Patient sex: F
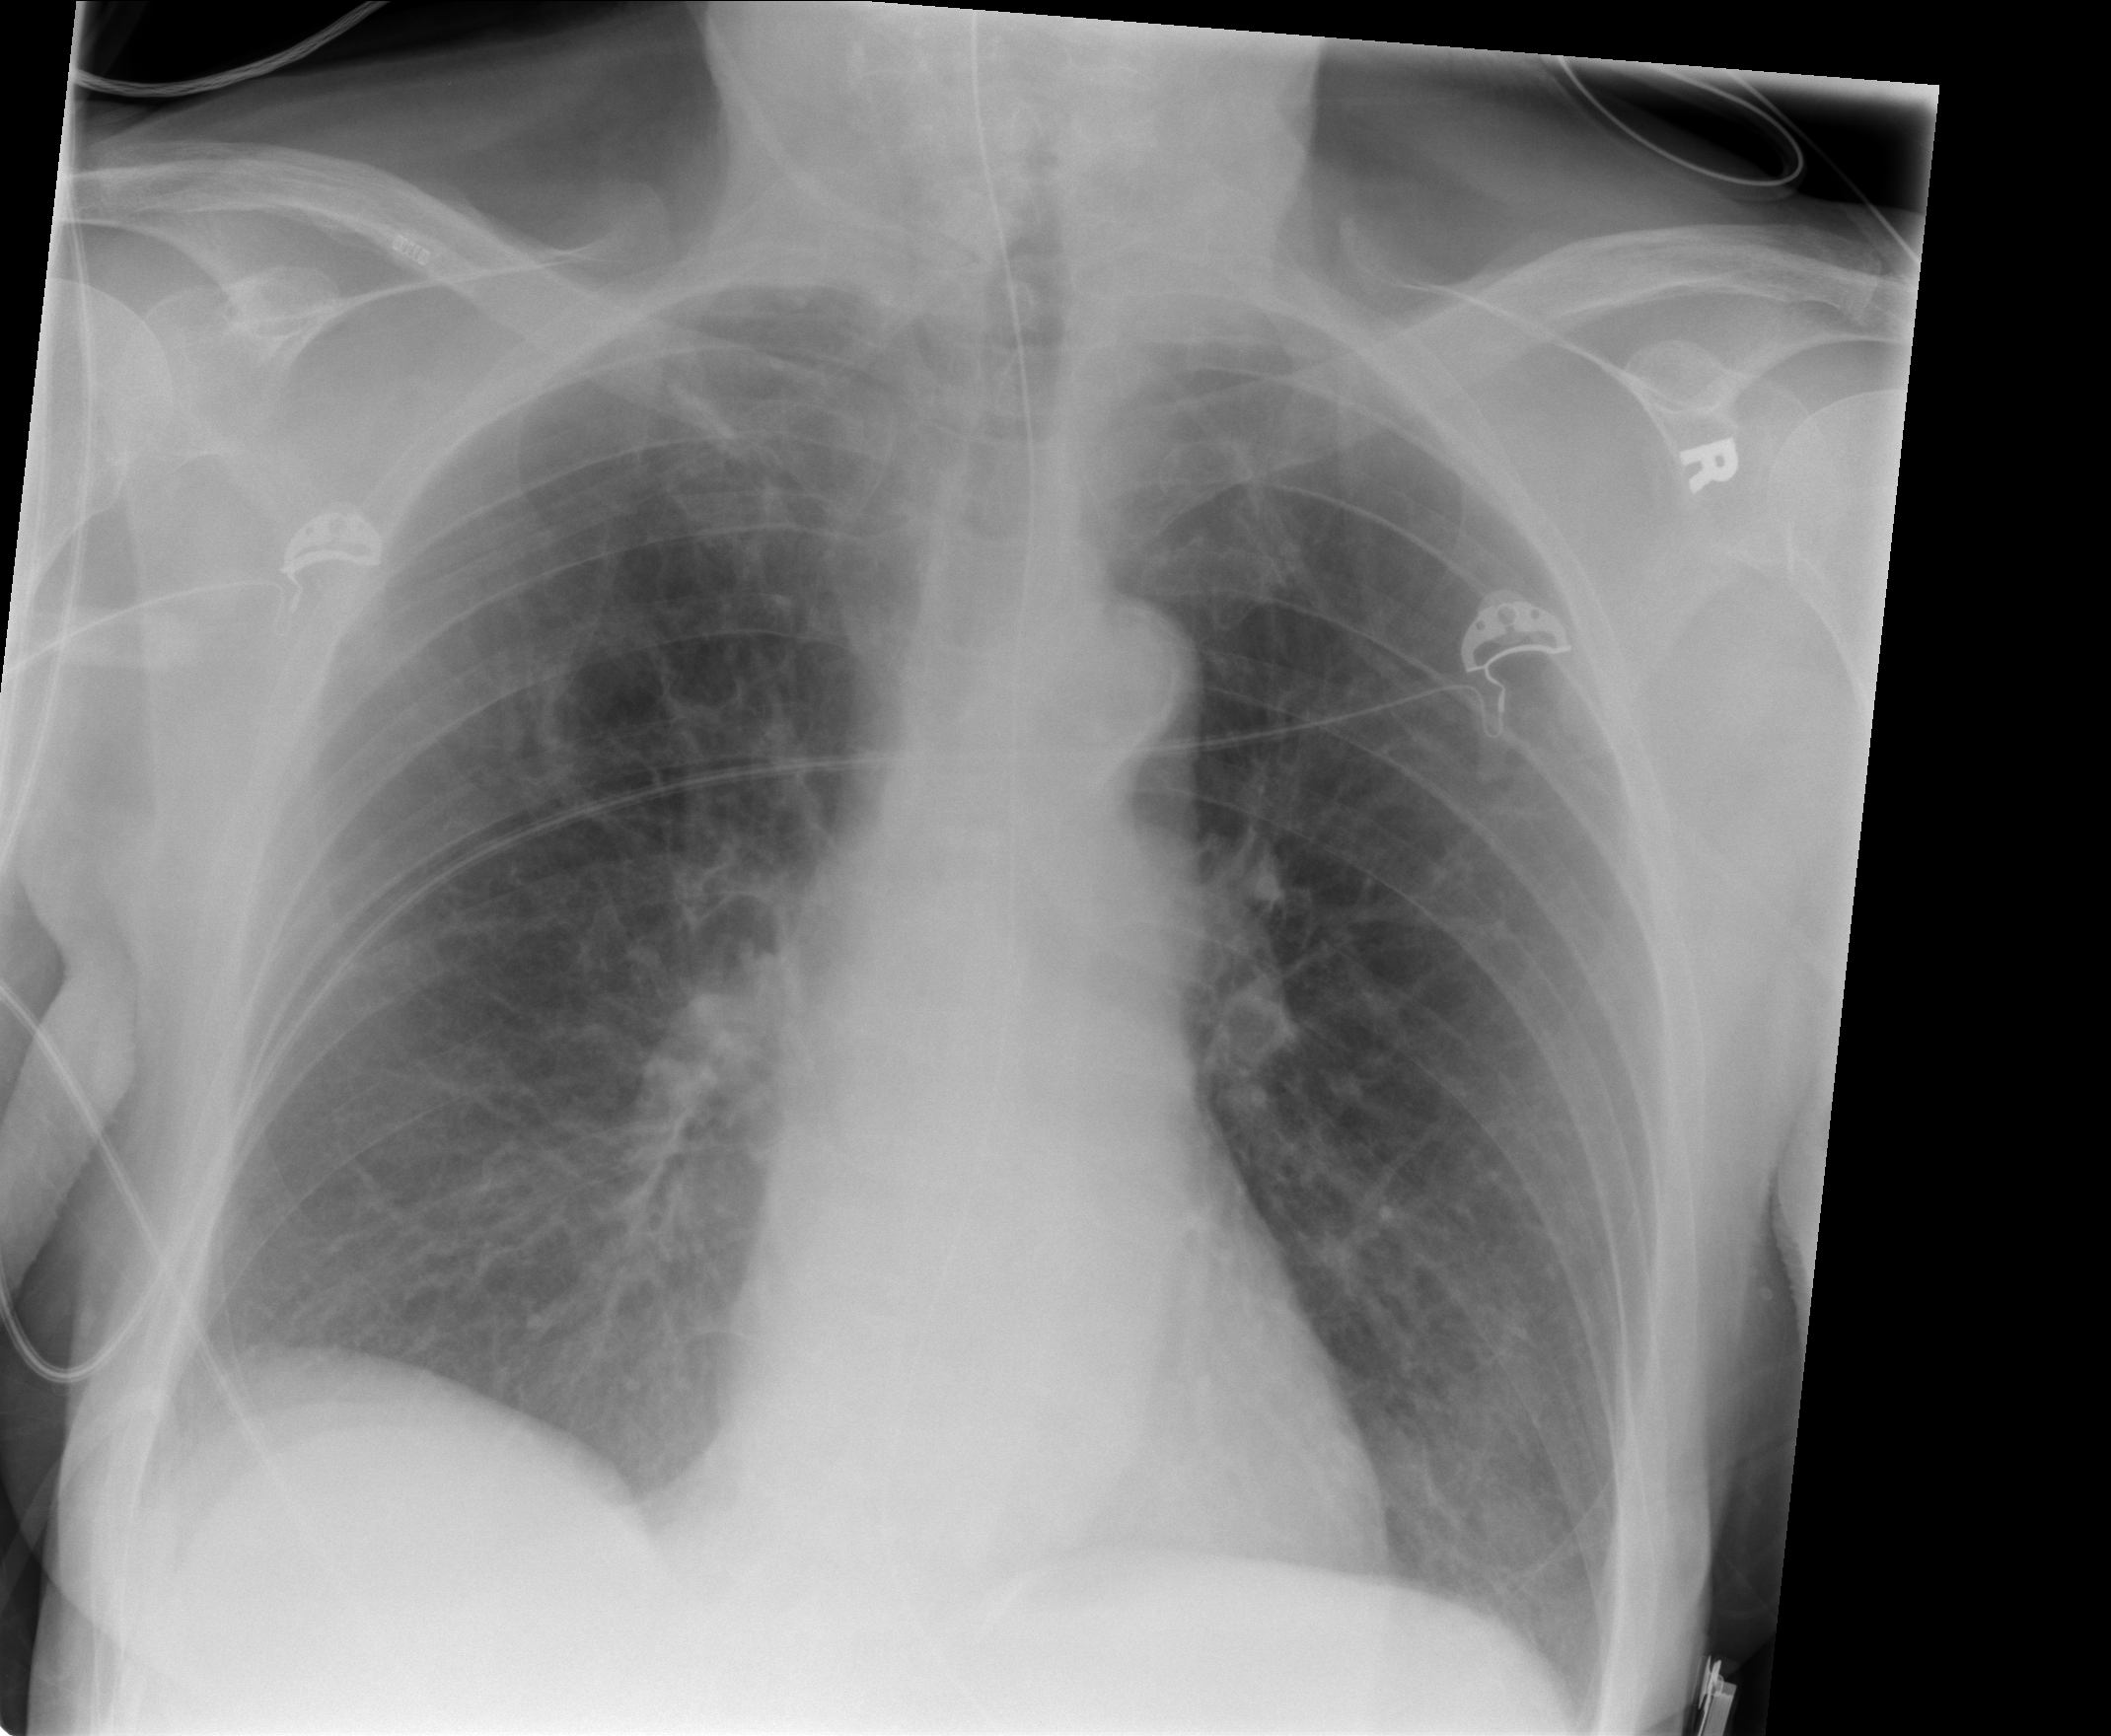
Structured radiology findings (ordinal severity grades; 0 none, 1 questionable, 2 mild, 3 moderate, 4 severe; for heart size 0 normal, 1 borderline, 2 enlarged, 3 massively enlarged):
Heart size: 0
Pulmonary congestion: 2
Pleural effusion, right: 0
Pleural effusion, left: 0
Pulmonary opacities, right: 0
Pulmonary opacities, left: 0
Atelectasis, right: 0
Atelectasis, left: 0